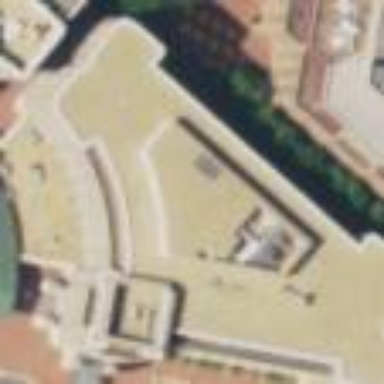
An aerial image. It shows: Part of building.